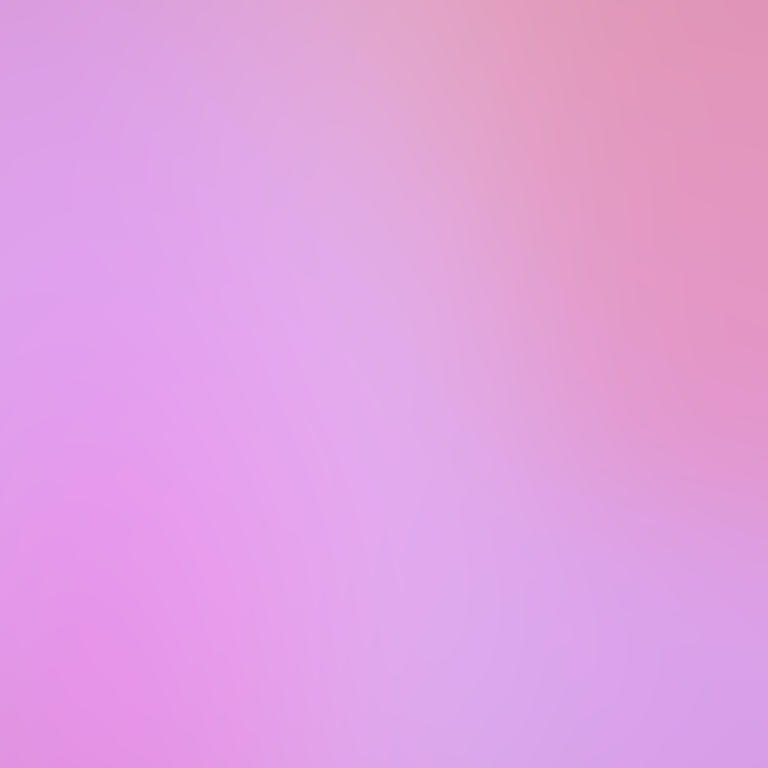
Abstract light effect, smooth gradient from soft lavender to gentle pink, serene atmosphere, diffuse glow, no room, no furniture, no objects.